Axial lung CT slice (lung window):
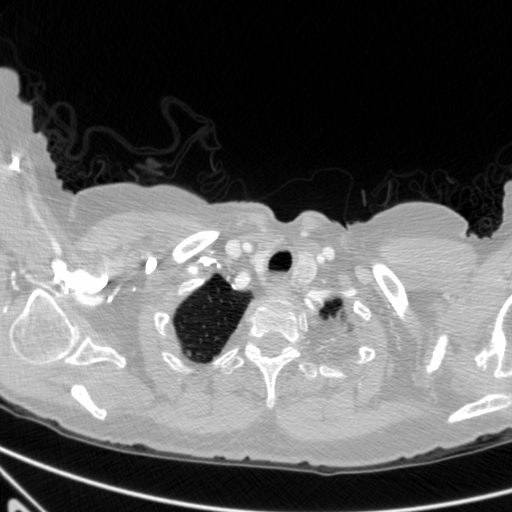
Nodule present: no